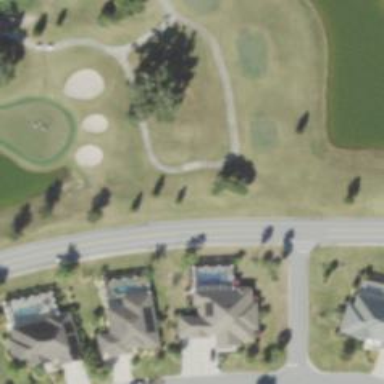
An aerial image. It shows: Path designated for golf carts.